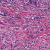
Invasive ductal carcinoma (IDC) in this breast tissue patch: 1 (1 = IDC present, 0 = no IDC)